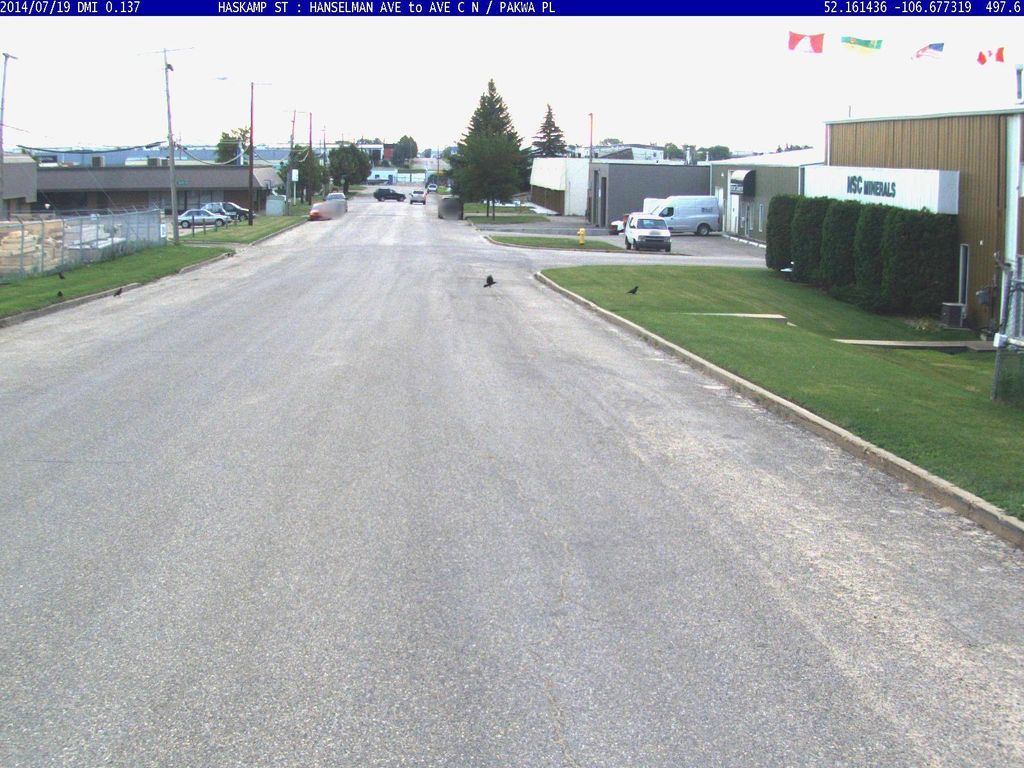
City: saskatoon